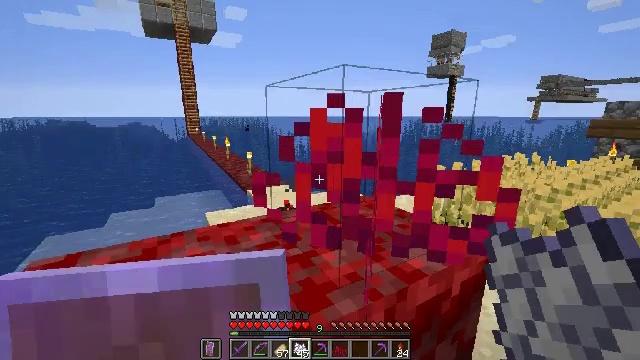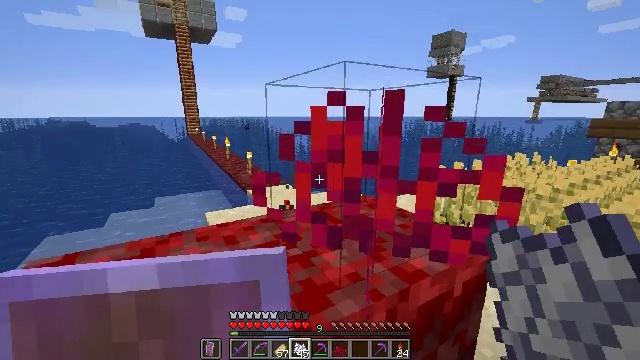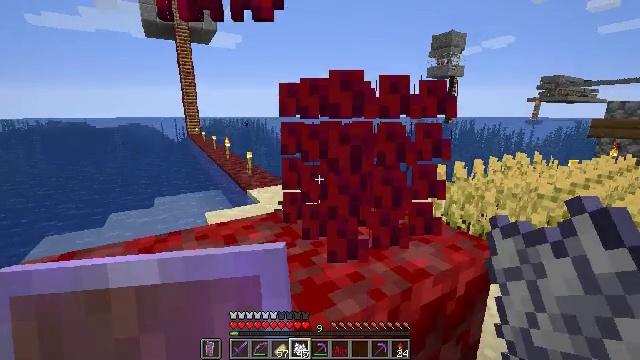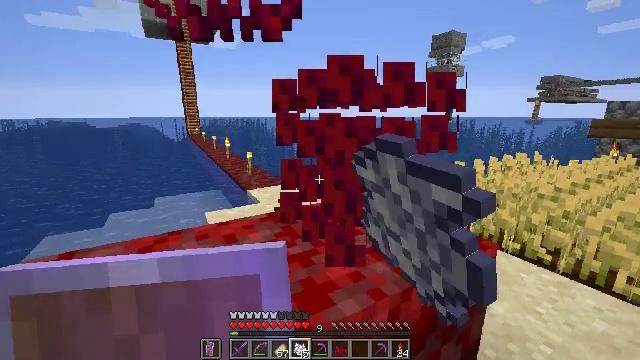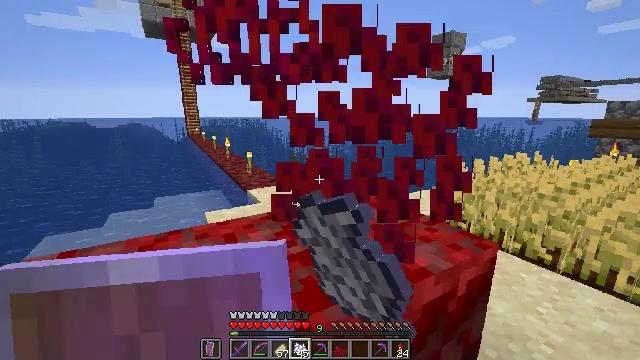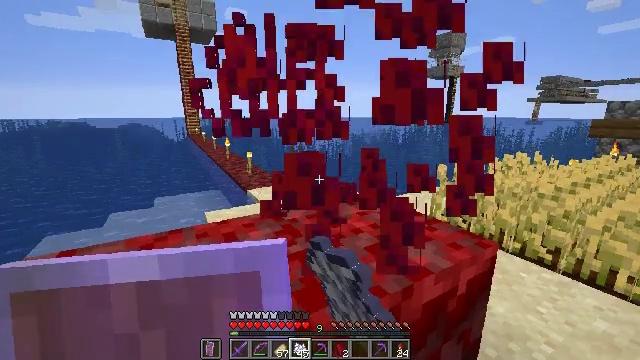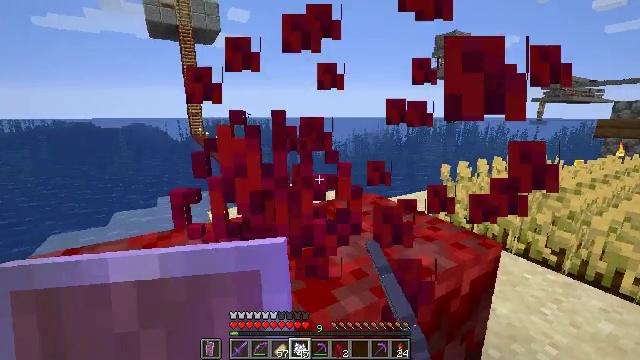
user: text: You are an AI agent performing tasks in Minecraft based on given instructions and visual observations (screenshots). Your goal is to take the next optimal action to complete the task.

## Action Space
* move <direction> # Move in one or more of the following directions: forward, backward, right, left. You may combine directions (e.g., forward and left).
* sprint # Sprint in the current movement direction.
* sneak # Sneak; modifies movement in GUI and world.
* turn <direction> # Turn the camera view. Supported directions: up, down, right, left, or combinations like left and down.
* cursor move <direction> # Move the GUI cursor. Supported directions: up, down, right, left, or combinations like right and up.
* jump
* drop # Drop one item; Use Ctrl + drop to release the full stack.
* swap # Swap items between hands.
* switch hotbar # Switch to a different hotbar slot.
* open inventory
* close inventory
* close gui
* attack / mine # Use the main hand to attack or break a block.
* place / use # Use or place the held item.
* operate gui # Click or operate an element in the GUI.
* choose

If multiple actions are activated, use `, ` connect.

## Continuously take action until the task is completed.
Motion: motion action
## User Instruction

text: Harvest crimson roots from the Nether terrain.
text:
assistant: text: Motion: no_op
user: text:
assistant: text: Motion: attack / mine
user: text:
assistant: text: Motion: attack / mine
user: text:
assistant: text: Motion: attack / mine
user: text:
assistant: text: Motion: no_op
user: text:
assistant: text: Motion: no_op
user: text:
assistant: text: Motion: no_op